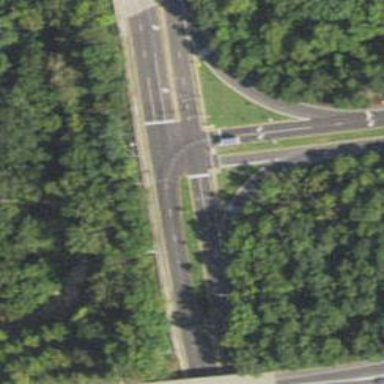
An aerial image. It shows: Asphalt trunk link road.